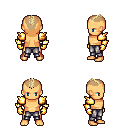
a pixel art fantasy rpg character, male body template, human, tanned skin, gold arm armor, metal pants, white blonde short mohawk hairstyle, gold gloves, four views (front, back, left, right), 2x2 character sprite sheet, small pixel art, hard edges, no anti-aliasing